Field crop: tomato
Growth stage: 1
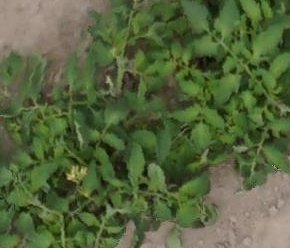
Species: tomato